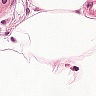
Metastatic tissue present: no